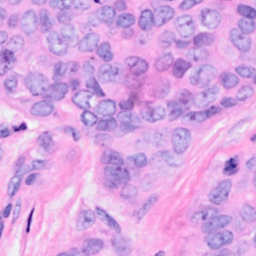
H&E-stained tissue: Breast